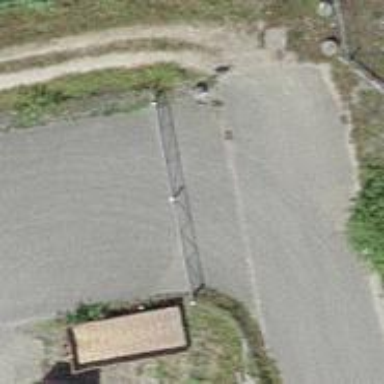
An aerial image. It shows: Gate.